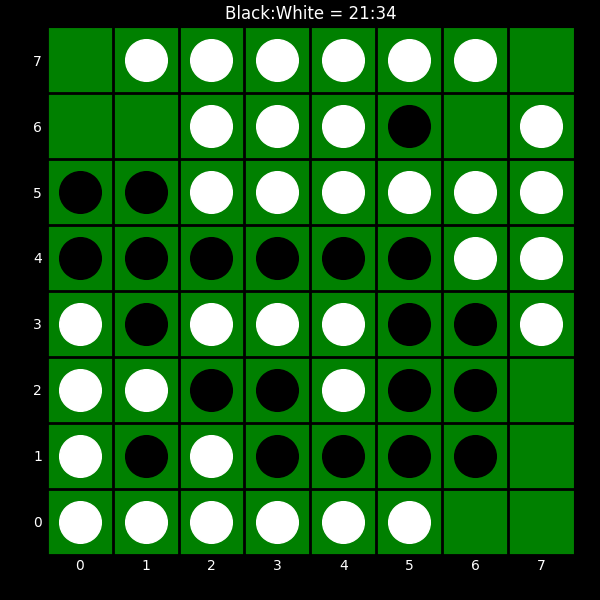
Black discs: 21
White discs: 34